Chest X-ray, PA view. Patient: 34 years old, sex M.
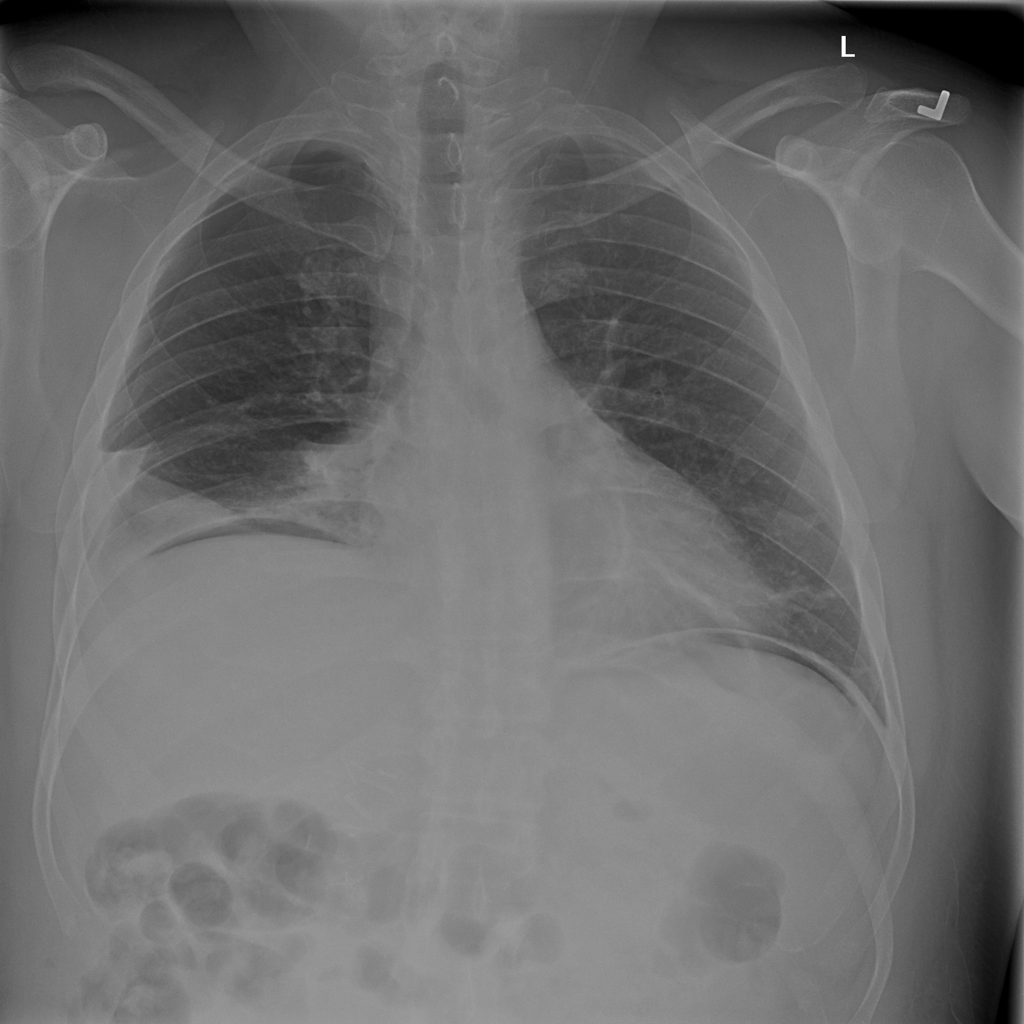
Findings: Effusion, Pneumothorax